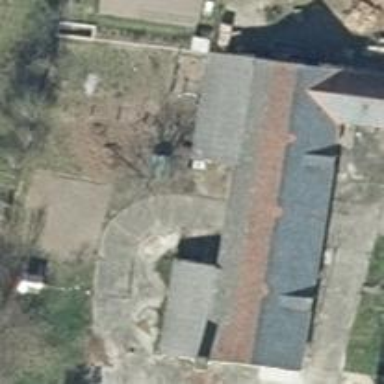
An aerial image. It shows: Building with flat grey roof.